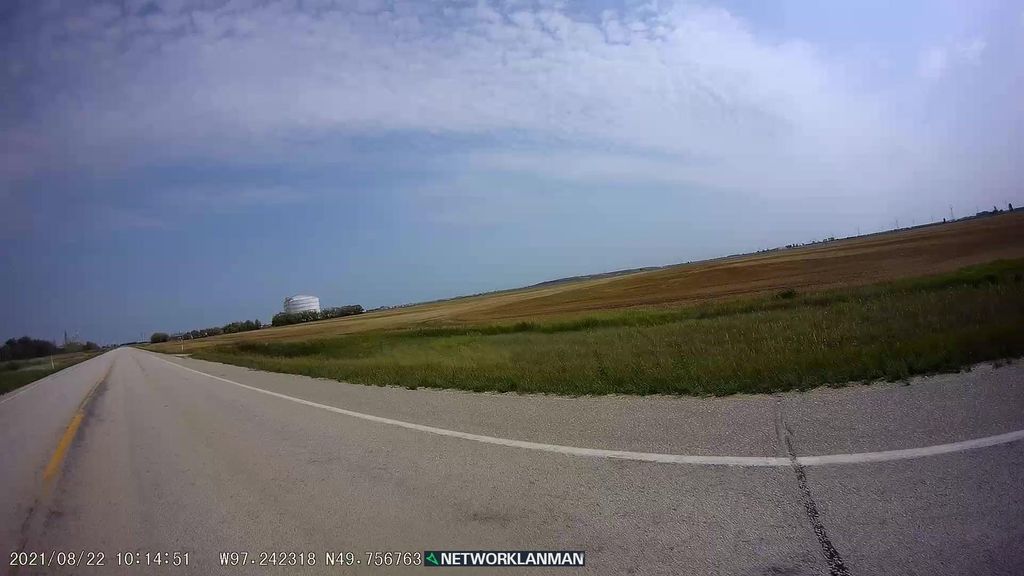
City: winnipeg